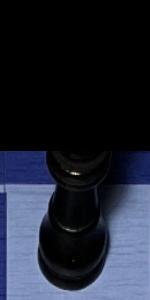
Label: King_Black